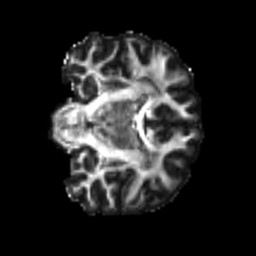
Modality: FA
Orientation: coronal
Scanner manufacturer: siemens
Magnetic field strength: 3 T
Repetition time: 4 s
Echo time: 0.0594 s